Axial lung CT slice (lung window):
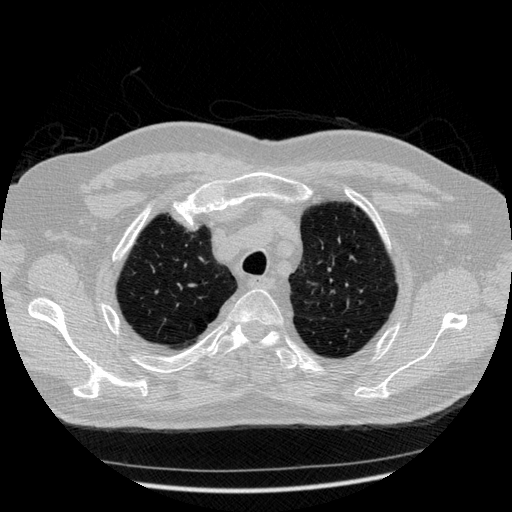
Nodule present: no